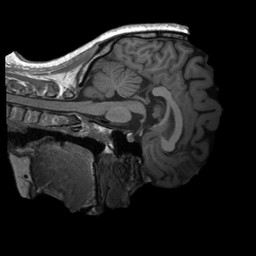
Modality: T1w
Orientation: sagittal
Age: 30
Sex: female
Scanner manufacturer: siemens
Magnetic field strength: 3 T
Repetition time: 2.3 s
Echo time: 0.00232 s